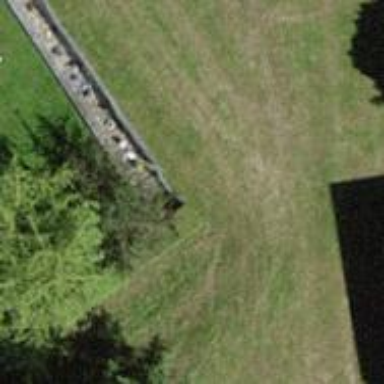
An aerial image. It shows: Path covered in grass.